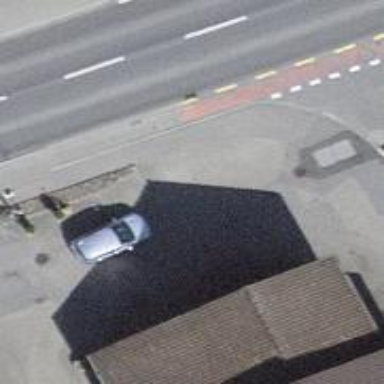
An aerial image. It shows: Sidewalk along the footway.